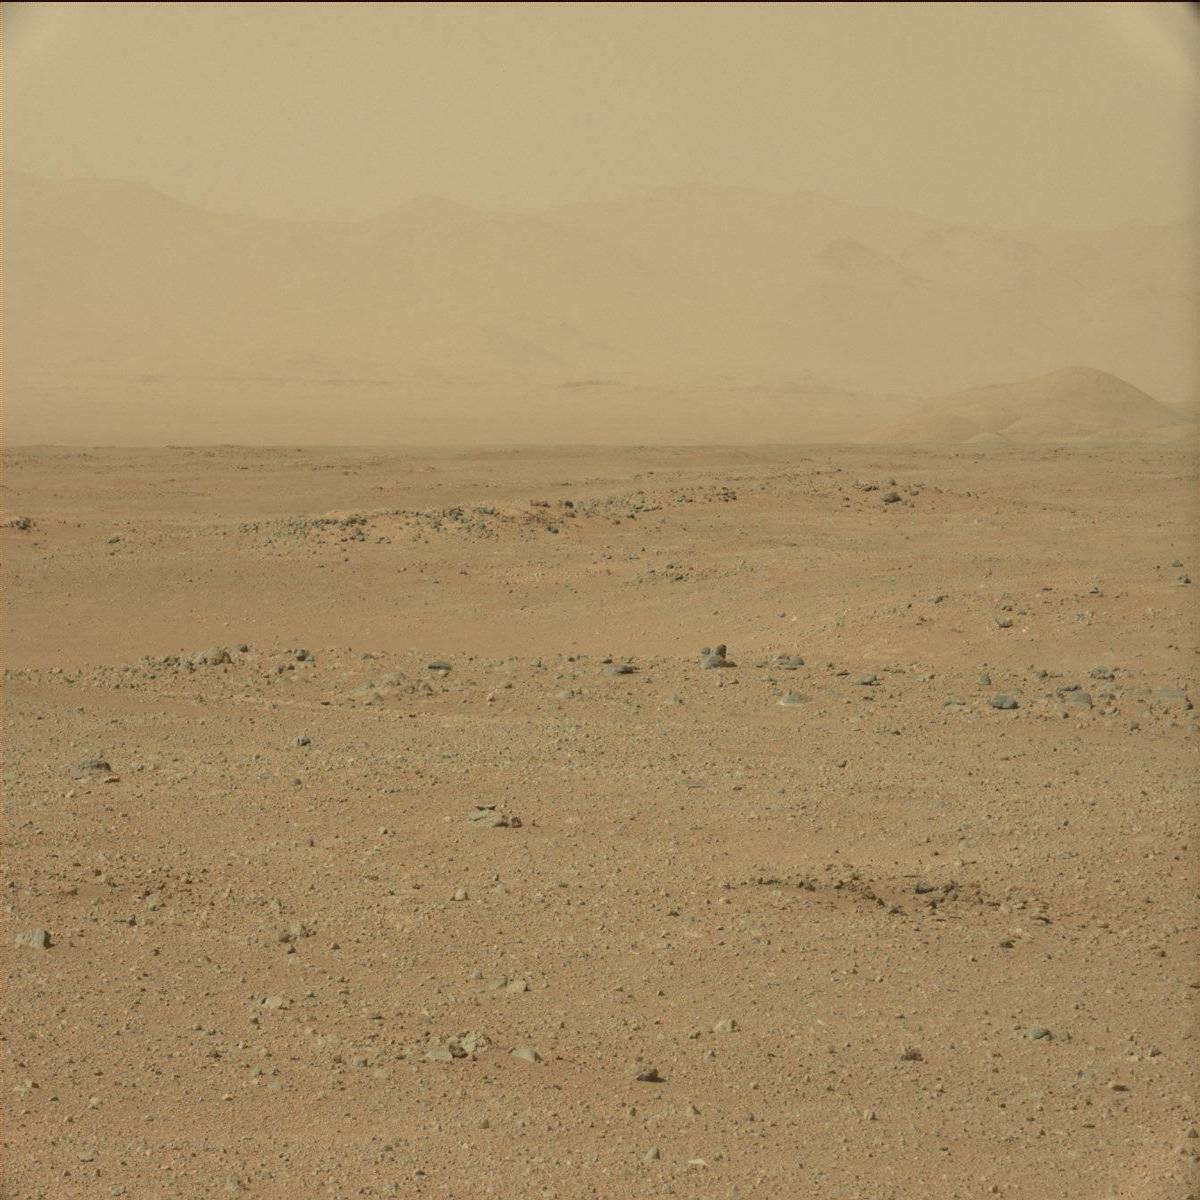
Terrain classes present: Bedrock, Ridge, Sand / Soil, Sky